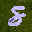
Label: 8